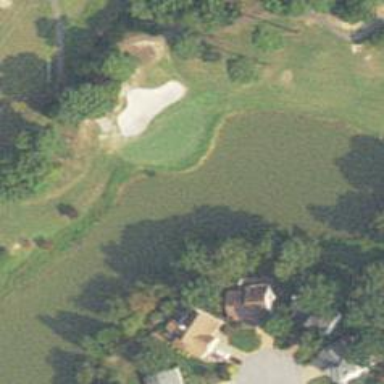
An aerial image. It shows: Golf hole.